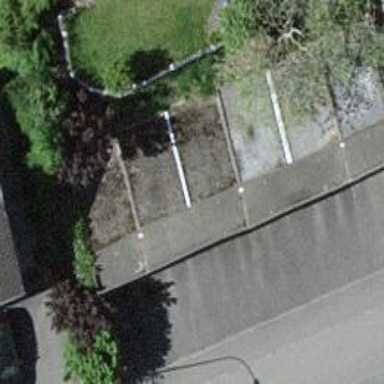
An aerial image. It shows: Parking entrance.